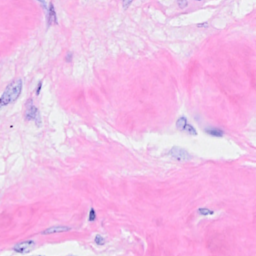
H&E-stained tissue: Breast